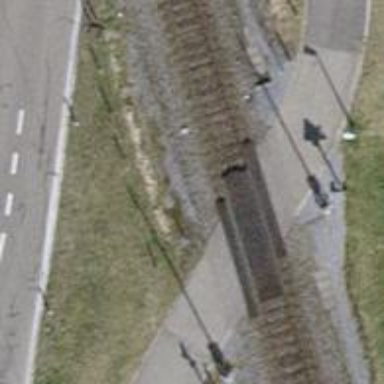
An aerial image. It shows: Railway crossing.